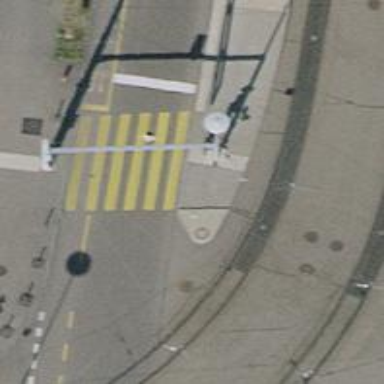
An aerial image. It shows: Road with traffic signals and zebra crossing marked with zebra stripes.